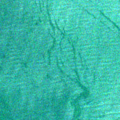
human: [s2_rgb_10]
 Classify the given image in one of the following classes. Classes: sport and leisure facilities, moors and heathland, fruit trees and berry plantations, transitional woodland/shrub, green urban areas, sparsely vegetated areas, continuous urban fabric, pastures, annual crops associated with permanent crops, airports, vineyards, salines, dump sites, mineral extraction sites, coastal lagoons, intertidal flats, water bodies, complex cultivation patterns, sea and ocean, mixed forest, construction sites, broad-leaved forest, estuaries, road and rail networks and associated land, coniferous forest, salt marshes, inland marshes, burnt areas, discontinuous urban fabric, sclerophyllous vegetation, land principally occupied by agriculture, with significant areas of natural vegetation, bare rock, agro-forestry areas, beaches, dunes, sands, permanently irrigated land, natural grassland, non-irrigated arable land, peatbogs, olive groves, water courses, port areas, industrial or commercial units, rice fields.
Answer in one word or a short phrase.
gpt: sea and ocean